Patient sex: M
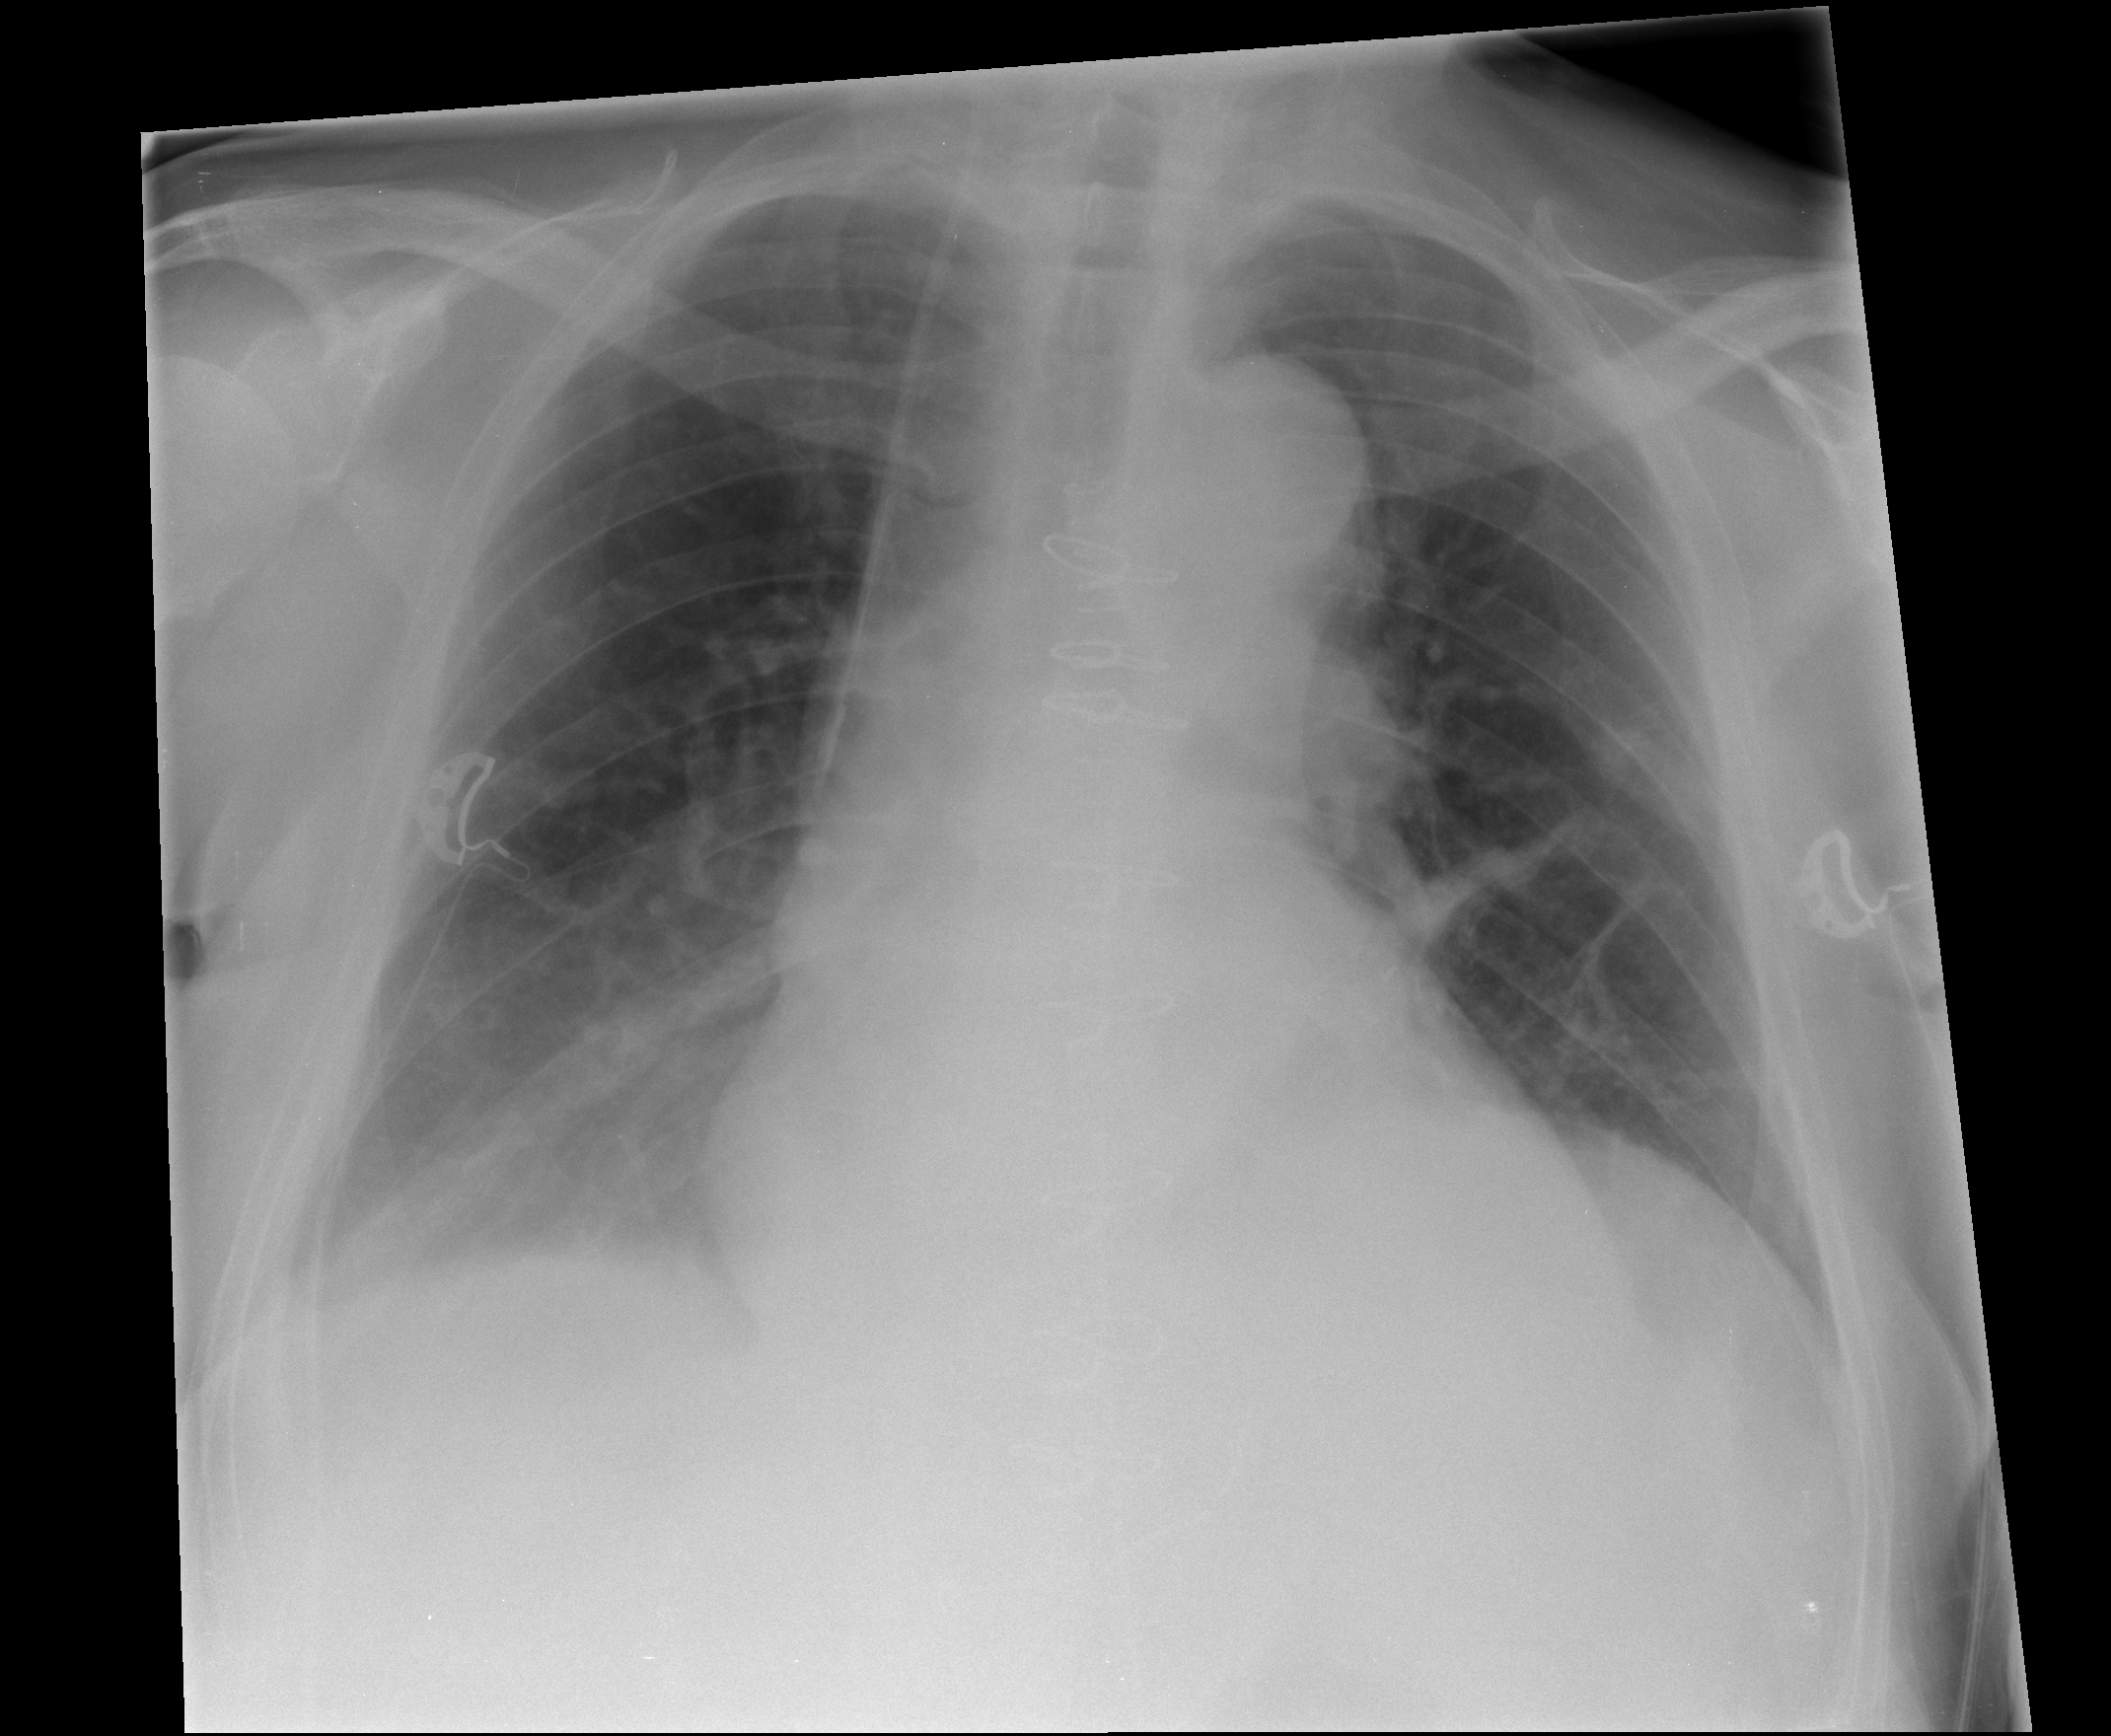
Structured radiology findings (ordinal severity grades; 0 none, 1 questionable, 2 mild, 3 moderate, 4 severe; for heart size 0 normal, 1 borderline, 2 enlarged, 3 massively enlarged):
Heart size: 2
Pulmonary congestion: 0
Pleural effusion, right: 2
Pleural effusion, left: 0
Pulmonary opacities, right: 0
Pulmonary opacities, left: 0
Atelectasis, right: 1
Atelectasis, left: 0